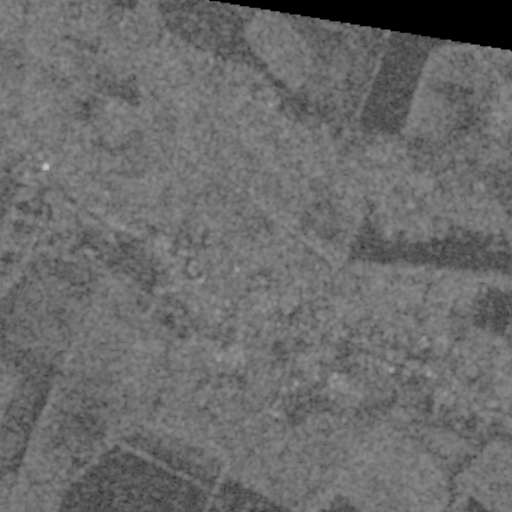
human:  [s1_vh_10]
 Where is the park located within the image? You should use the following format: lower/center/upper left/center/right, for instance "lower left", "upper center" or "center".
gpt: The park is located in the lower center of the image.
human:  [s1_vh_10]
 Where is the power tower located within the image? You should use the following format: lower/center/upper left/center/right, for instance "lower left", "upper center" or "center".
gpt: The power tower is located in the upper of the image.
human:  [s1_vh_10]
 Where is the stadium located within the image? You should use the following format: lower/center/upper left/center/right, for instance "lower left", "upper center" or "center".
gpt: The stadium is located in the lower center of the image.
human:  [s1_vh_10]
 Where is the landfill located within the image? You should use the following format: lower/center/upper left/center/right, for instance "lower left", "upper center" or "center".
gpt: There is no landfill in the image.

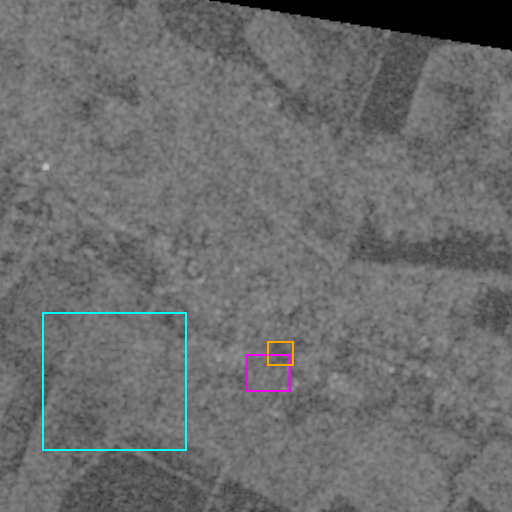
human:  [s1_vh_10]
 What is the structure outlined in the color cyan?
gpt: The structure outlined in cyan is a crop field.
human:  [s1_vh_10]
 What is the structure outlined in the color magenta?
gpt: The structure outlined in magenta is a park.
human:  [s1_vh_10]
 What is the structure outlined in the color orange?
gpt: The structure outlined in orange is a stadium.
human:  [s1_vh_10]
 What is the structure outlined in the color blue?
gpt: There is no blue outline.